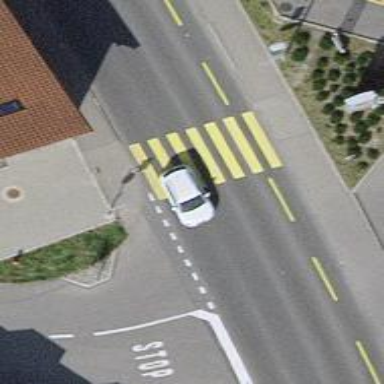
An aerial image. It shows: Marked footway crossing with visible markings.